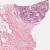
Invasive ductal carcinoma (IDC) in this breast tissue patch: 0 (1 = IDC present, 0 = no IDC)